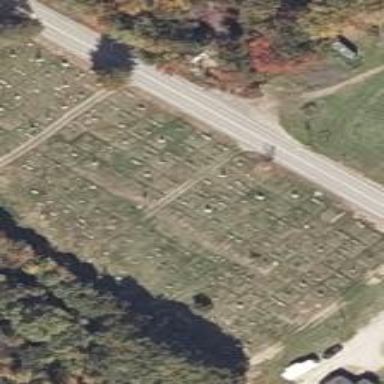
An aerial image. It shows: Graveyard.